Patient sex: F
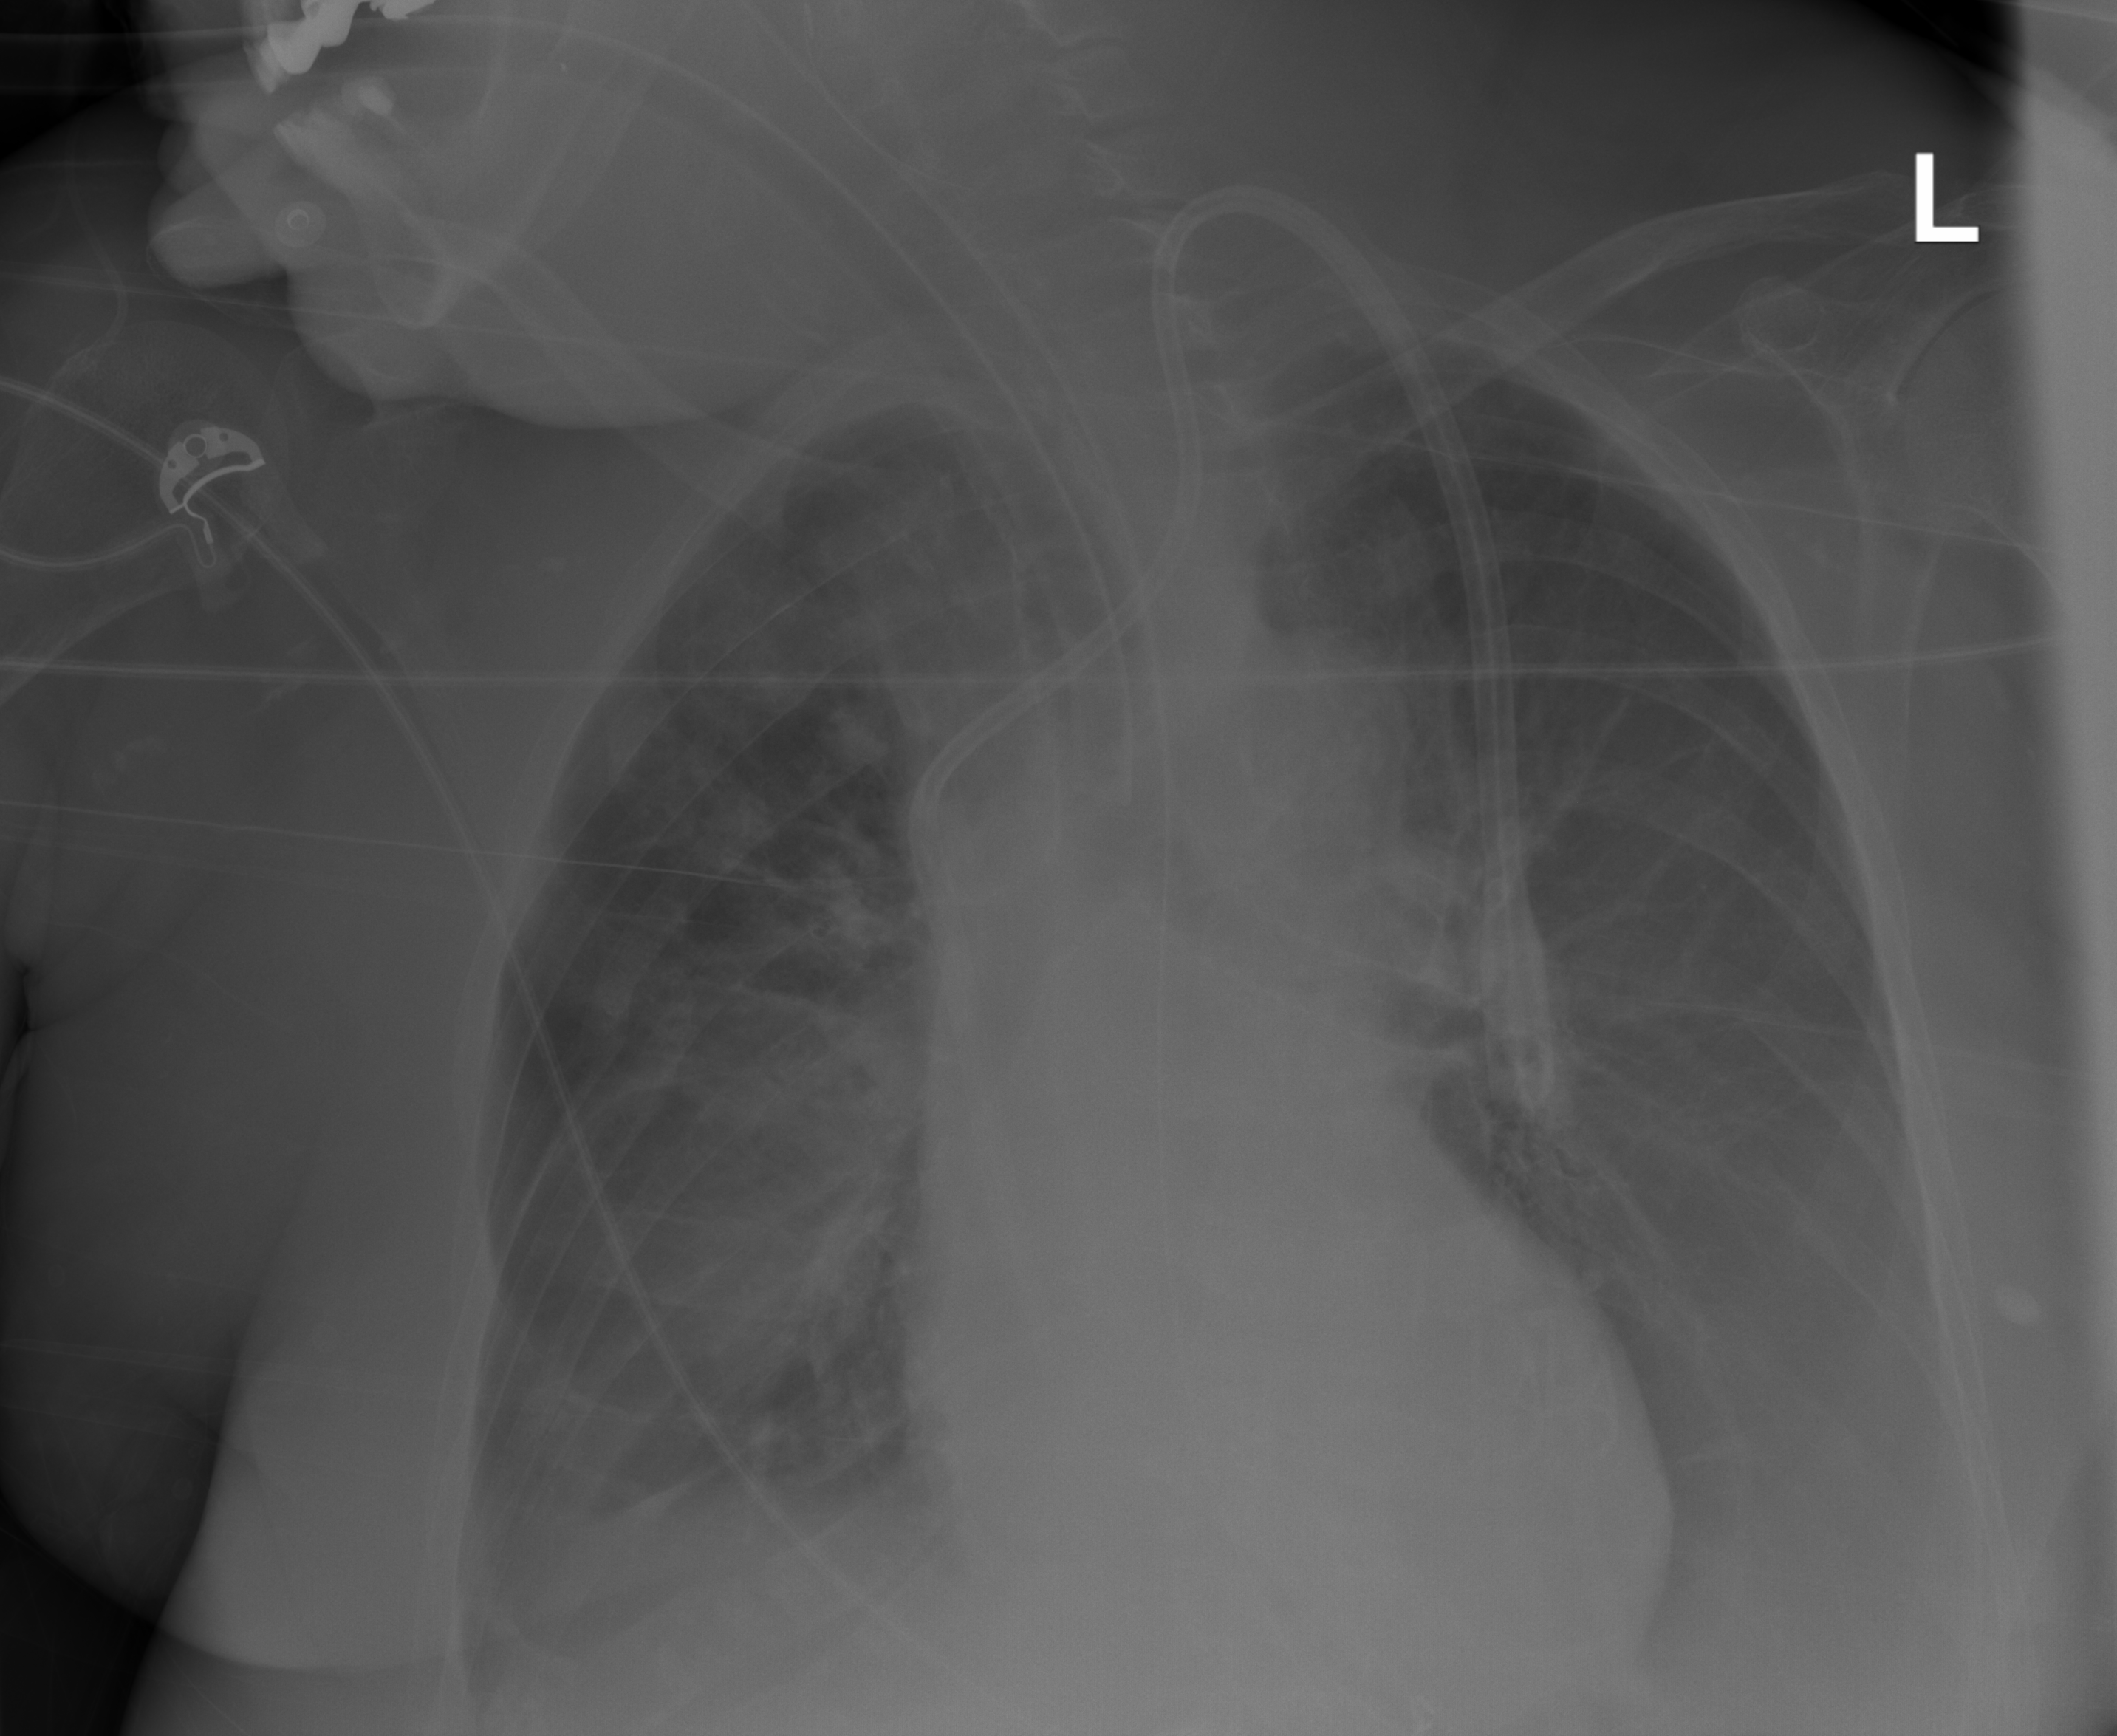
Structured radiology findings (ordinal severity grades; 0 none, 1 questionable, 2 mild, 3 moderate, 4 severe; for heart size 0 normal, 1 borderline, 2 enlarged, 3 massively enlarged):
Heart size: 2
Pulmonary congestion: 2
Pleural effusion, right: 3
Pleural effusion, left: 3
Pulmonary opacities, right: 2
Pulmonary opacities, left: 2
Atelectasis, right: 3
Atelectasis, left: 3